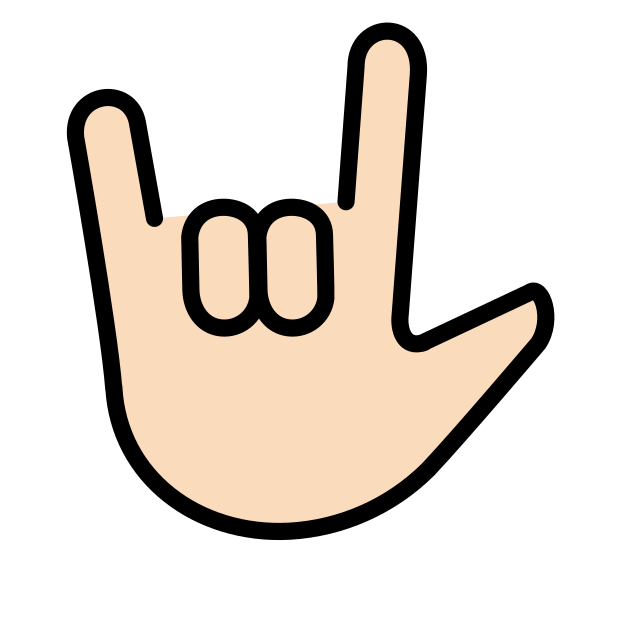
love-you gesture: light skin tone